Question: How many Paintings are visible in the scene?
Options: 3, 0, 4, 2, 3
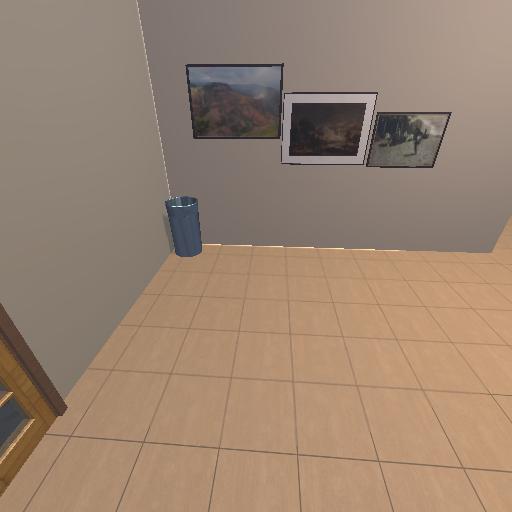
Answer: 3